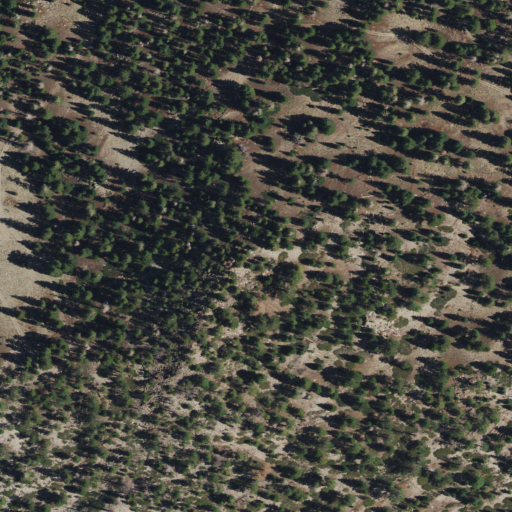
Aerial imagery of mountain in California named Dry Creek Knoll containing evergreen forest and shrub